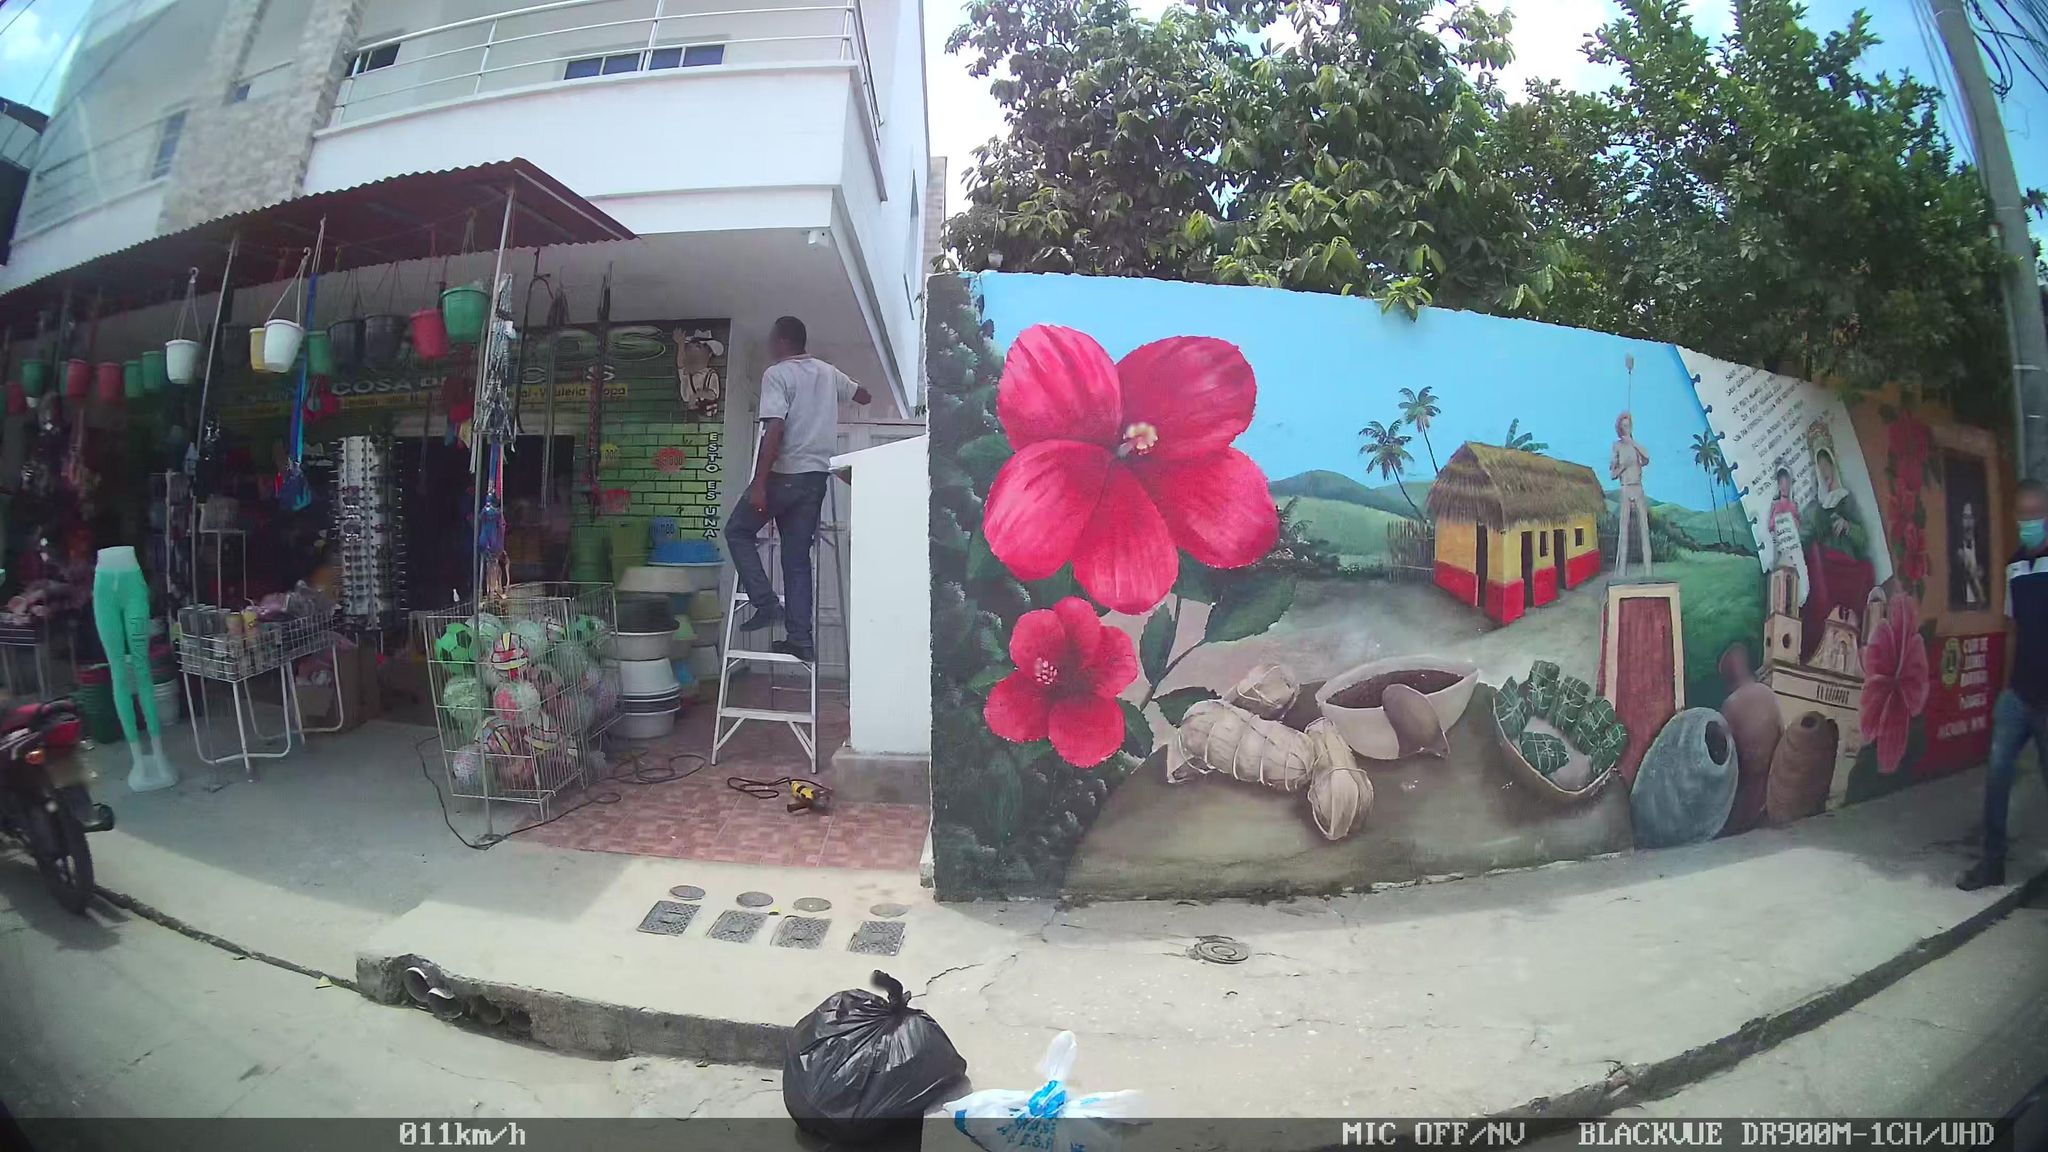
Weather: clear
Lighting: day
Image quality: good
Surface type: driving surface
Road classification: secondary
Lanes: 2.0
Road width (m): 8.0
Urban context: dense urban cluster
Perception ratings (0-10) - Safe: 1.11, Lively: 1.15, Beautiful: 0.26, Boring: 4.28, Depressing: 4.87, Wealthy: 1.9